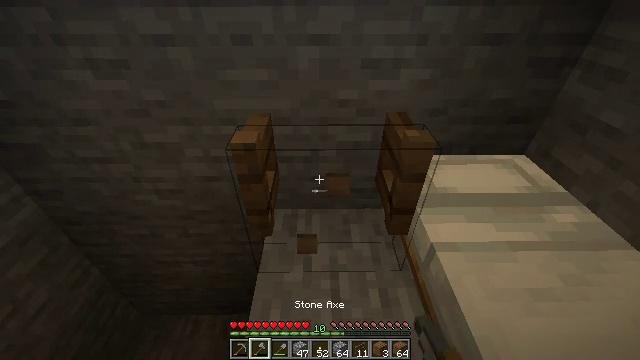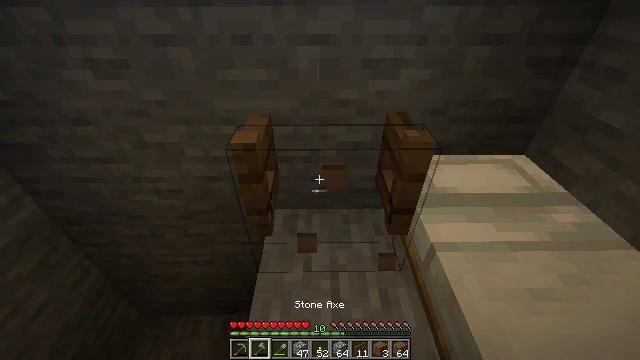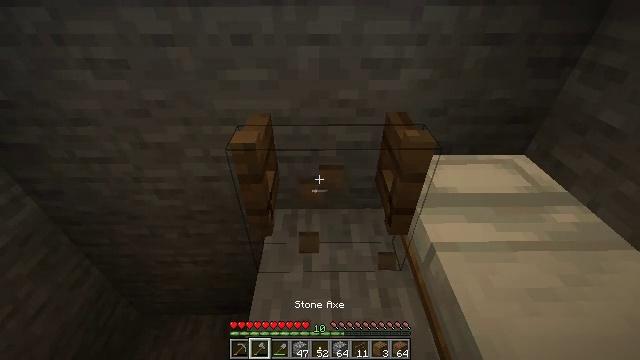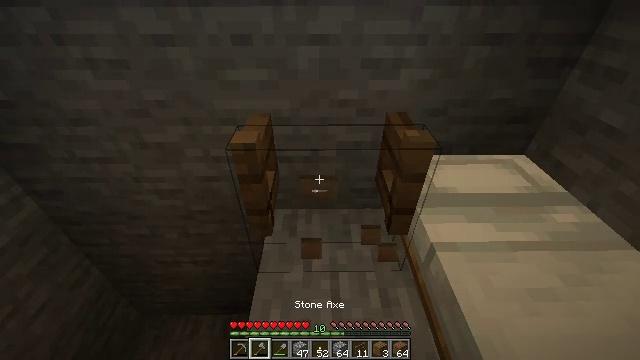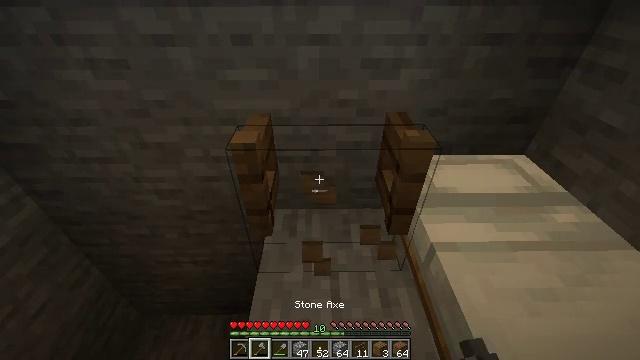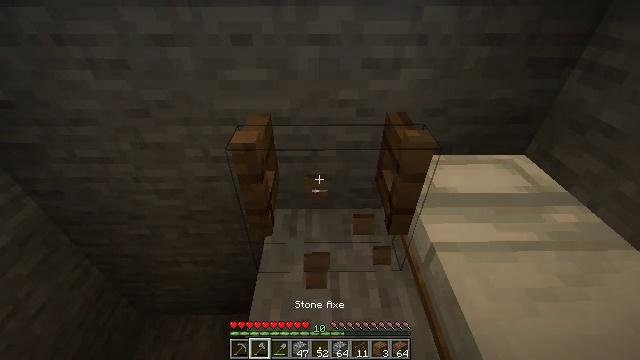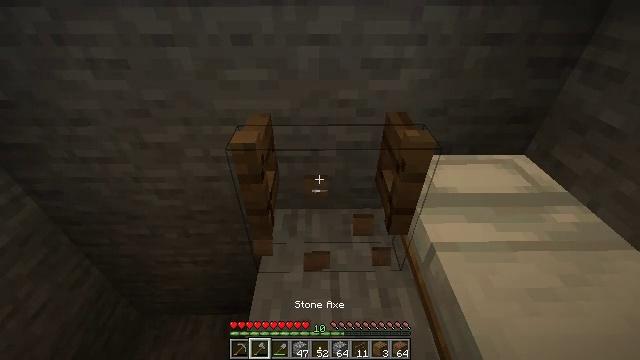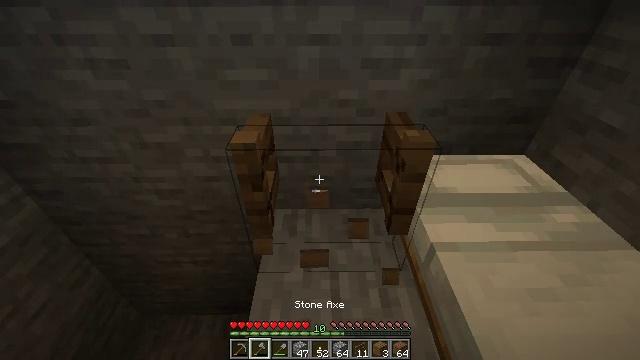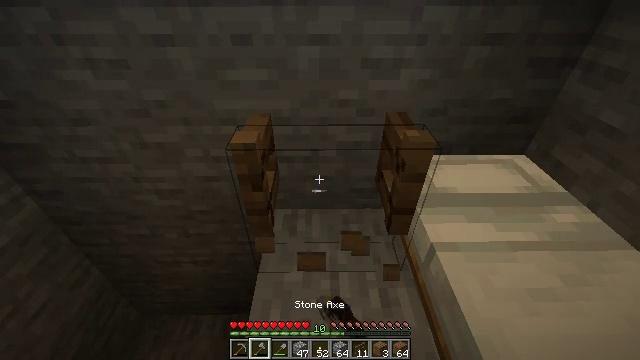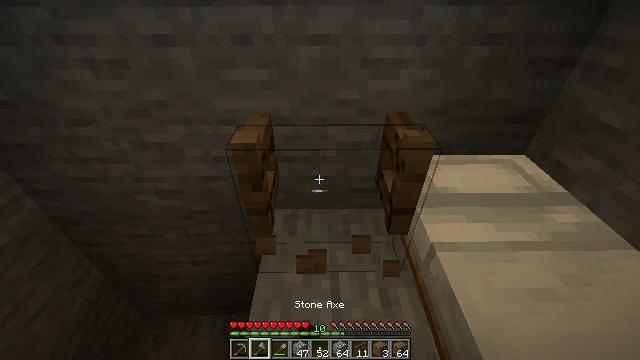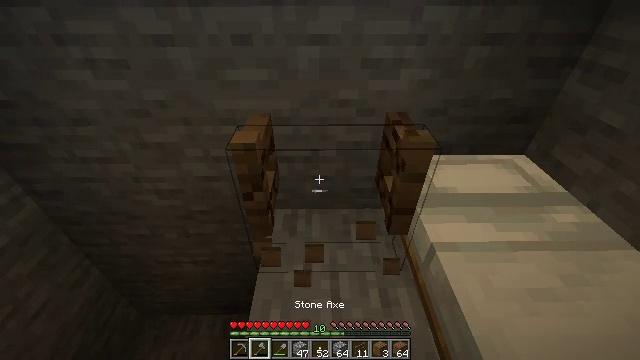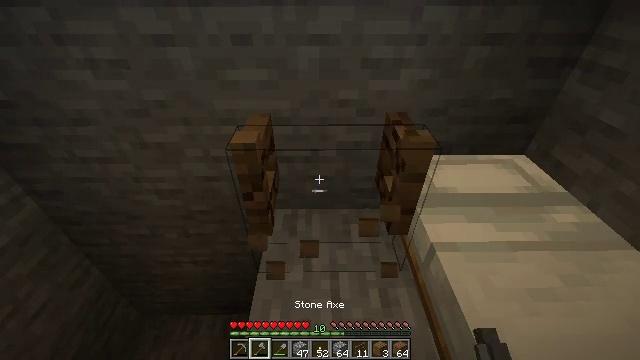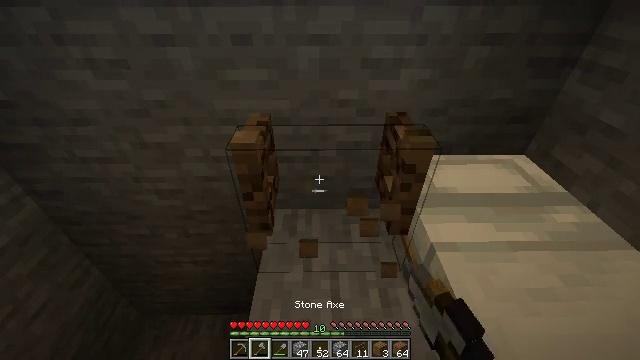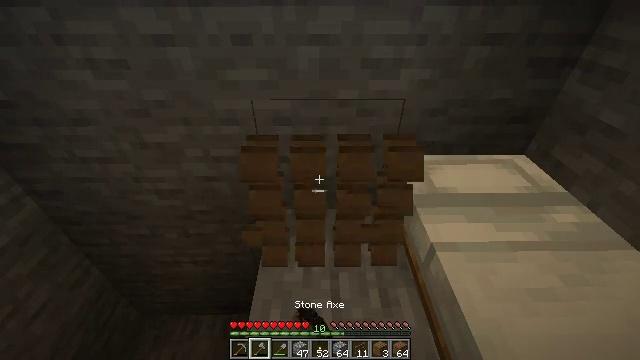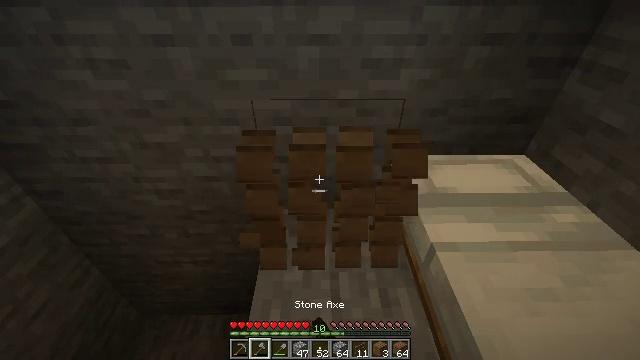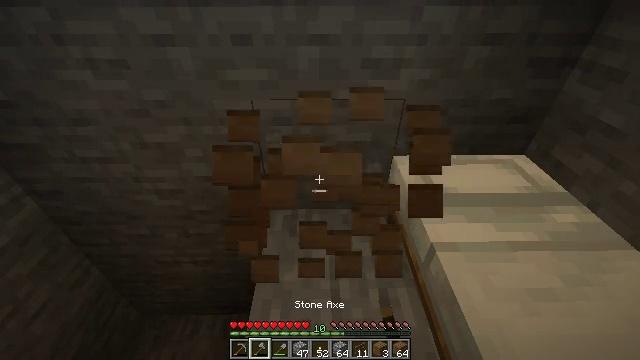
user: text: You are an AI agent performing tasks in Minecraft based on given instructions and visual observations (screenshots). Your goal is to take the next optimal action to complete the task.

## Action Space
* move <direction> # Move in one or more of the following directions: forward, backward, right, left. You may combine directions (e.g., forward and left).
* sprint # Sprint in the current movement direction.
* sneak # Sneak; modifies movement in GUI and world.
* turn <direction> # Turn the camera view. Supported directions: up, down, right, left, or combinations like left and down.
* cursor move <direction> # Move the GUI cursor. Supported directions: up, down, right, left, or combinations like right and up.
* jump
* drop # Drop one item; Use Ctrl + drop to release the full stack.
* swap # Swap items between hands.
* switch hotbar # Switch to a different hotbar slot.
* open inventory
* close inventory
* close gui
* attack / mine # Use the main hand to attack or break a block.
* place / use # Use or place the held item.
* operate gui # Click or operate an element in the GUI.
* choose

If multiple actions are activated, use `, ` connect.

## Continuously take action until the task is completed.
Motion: motion action
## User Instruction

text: Recycle the spruce fence gate from the structure.
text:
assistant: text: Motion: attack / mine
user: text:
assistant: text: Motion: attack / mine
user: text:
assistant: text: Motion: attack / mine
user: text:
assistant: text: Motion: attack / mine
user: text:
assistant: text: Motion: attack / mine
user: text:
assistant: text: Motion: attack / mine
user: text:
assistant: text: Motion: attack / mine
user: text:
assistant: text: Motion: attack / mine
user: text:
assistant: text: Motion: attack / mine
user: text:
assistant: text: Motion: attack / mine
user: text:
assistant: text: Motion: attack / mine
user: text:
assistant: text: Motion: attack / mine
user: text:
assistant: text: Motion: attack / mine
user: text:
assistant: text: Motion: attack / mine
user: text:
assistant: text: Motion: attack / mine
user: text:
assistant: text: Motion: attack / mine
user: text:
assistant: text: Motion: attack / mine
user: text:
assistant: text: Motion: attack / mine